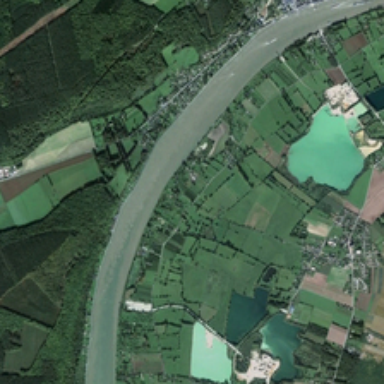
Many pieces of farmlands are in two sides of a curved green river .